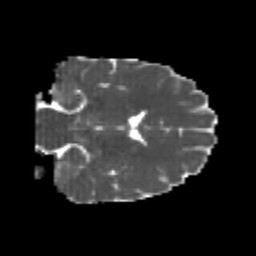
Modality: MD
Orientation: coronal
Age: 22
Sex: male
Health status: healthy
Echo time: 0.074 s